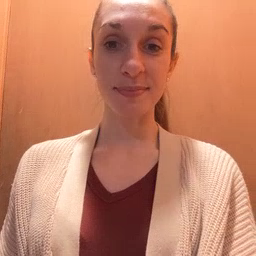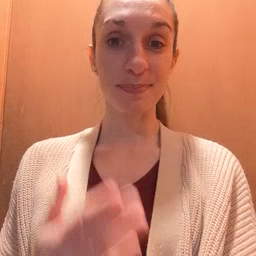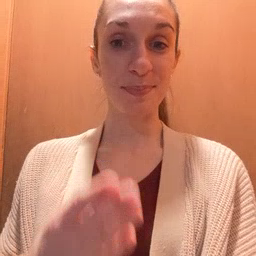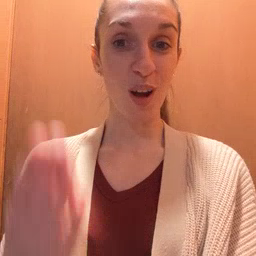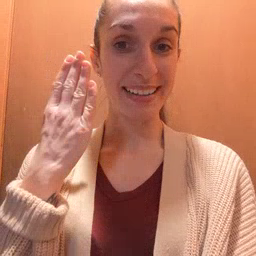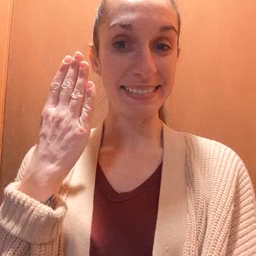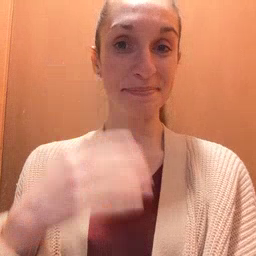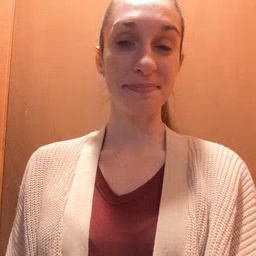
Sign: morning